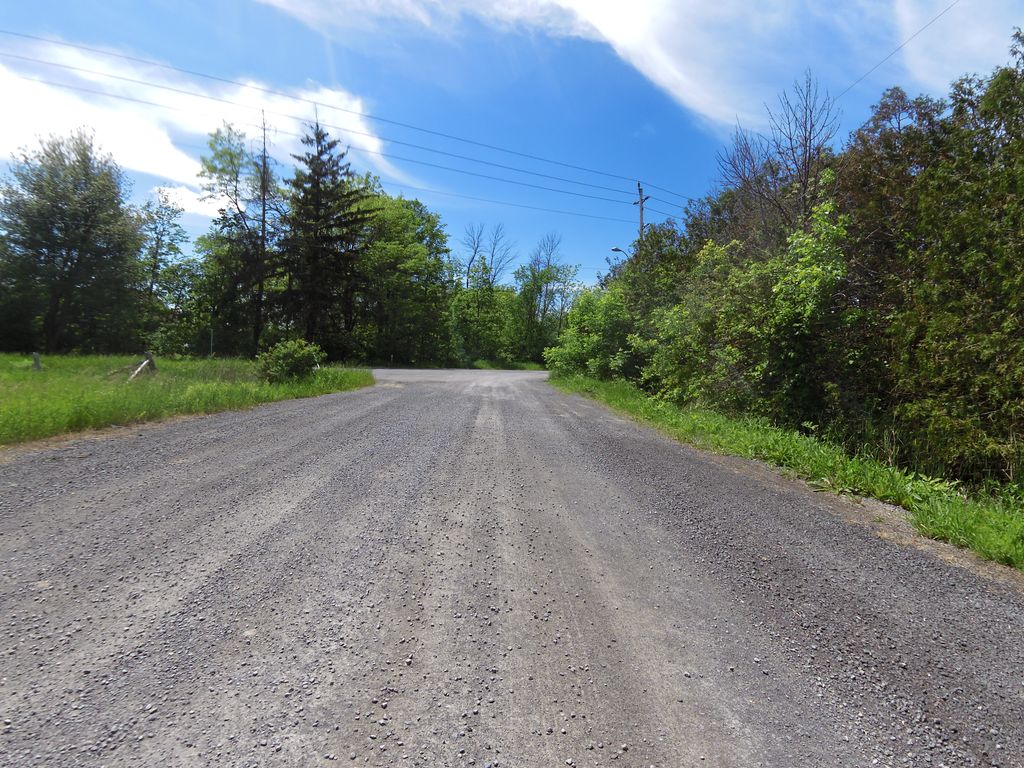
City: ottawa-gatineau